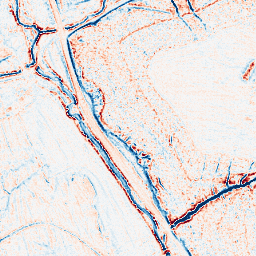
Category: edge_preserving
Decomposition family: anisotropic_diffusion
Decomposition parameters: iterations: 20
kappa: 100
gamma: 0.05
Upsampling method: sinc_blackman
Upsampling parameters: scale: 2
kernel_size: 4
Upsampling scale: 2